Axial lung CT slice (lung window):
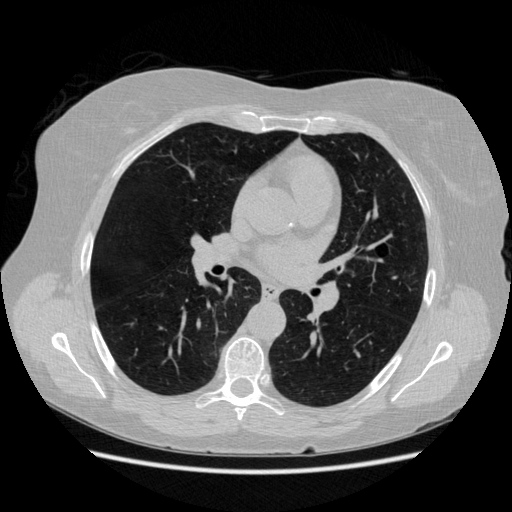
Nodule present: no